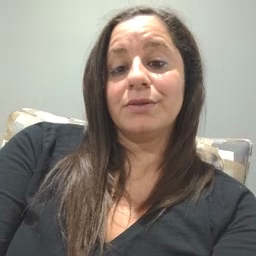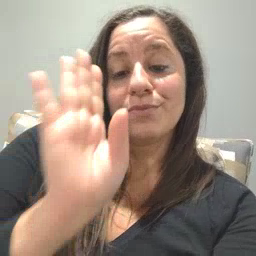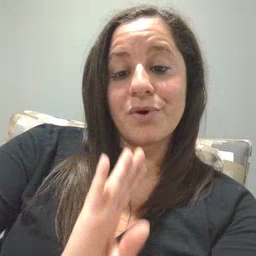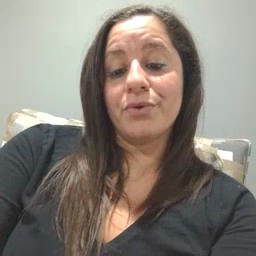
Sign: brown